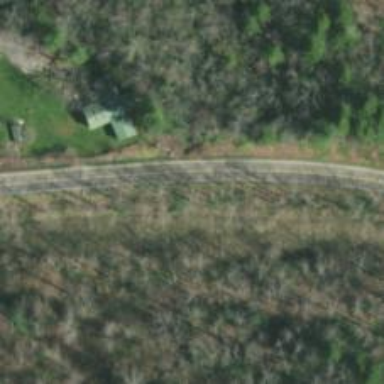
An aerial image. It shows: Culvert tunnel.